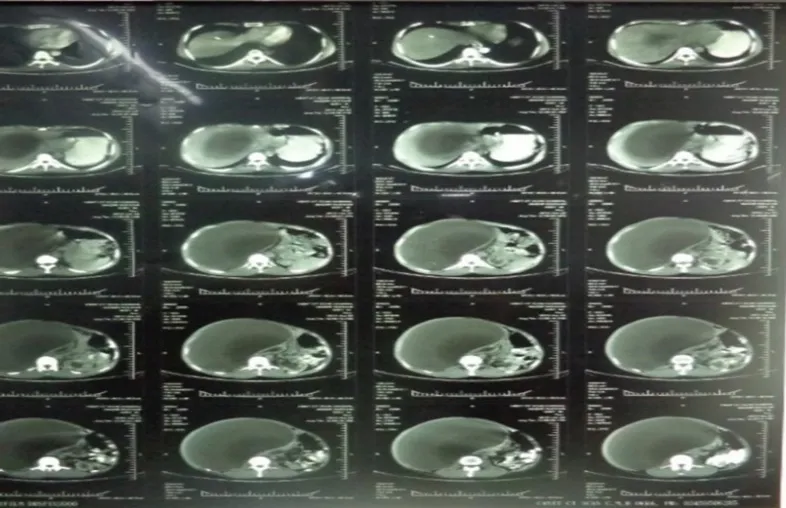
CT scan showing retroperitoneal Cyst displacing right kidney (case 2).
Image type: radiology (ct)